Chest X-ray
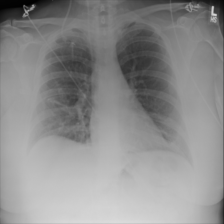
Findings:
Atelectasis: negative
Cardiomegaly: negative
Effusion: negative
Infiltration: negative
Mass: negative
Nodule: negative
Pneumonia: negative
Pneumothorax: negative
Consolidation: negative
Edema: negative
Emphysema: negative
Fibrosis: negative
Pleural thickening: negative
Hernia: negative